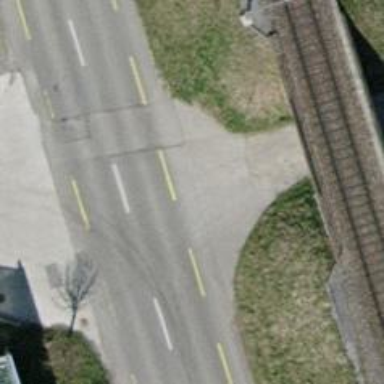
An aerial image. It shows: Tertiary road with asphalt surface. It includes cycle lane on both sides.